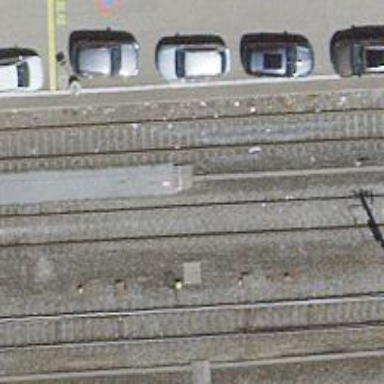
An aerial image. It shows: Railway siding for service.